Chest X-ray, PA view. Patient: 61 years old, sex F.
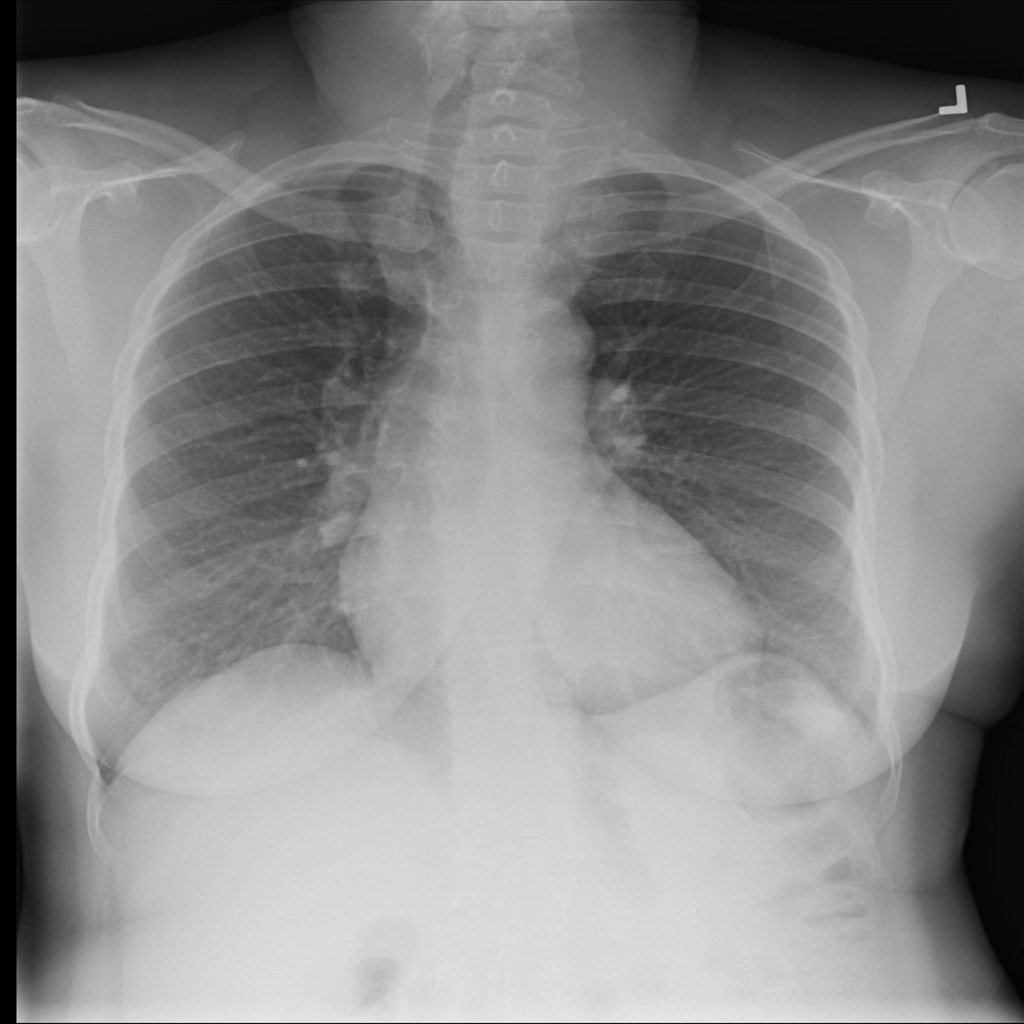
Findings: Infiltration, Mass